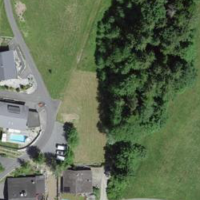
EUNIS habitat code: 52
Species observed at this site:
Epipactis helleborine